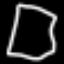
Label: square